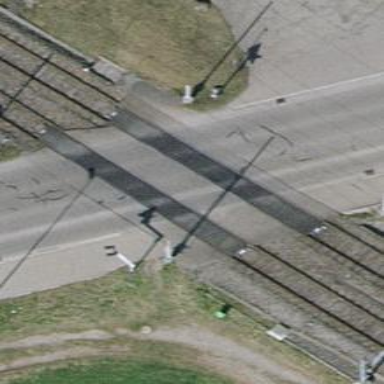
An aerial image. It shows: Full railway crossing barrier.